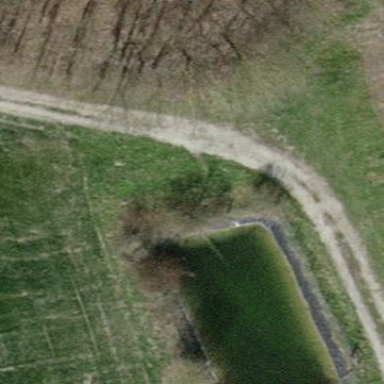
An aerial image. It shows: Pond surrounded by natural water.